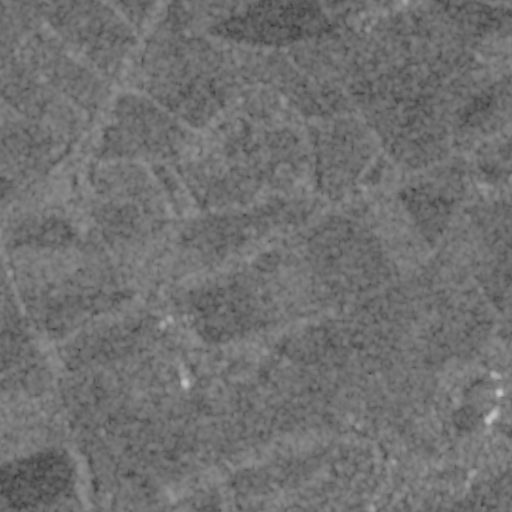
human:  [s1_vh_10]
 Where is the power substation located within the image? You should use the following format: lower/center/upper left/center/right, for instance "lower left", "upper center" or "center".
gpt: The power substation is located in the lower left of the image.
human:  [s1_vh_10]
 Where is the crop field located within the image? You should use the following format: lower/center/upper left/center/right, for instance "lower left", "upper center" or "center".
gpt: There is no crop field in the image.

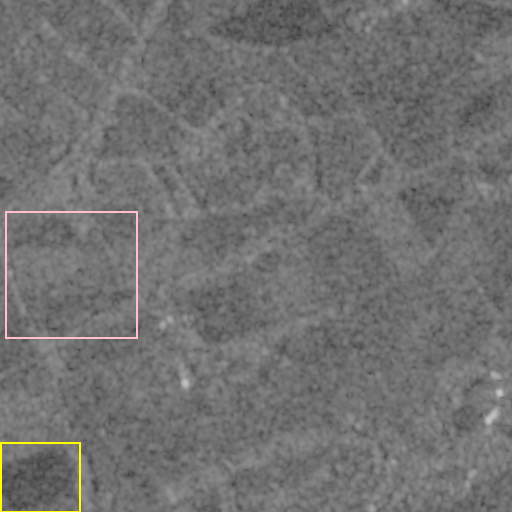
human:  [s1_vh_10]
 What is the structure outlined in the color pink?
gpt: The structure outlined in pink is a crop field.
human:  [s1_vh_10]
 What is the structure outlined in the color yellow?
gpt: The structure outlined in yellow is a park.
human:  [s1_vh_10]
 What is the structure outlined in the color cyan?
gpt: There is no cyan outline.